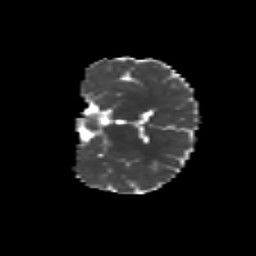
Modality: MD
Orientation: coronal
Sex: male
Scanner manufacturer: siemens
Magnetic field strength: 3 T
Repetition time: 5 s
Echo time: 0.071 s